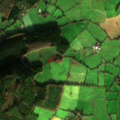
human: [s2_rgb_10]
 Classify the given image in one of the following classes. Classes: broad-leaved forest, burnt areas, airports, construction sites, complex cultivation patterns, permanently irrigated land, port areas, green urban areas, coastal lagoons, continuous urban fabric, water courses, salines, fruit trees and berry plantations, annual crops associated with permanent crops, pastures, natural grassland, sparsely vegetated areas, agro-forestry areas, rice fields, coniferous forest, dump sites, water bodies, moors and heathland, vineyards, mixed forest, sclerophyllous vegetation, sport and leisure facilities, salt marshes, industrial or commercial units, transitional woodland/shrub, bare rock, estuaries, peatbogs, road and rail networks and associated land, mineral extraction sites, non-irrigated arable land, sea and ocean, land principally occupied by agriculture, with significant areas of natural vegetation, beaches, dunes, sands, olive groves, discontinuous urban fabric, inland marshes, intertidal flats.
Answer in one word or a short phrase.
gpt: pastures, coniferous forest